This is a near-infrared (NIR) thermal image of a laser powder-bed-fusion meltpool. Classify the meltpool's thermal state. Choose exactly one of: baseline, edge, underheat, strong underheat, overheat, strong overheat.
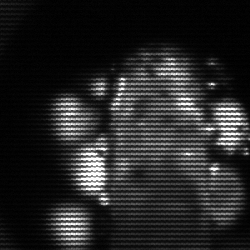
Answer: strong underheat